Question: So, I have an thanks to this question: <URL>
And, now I have it , thanks to this question: <URL>
I need my ArrayList to have a "" (bws), that is, when the size of the ArrayList reaches that number (bws), it "breaks" the ArrayList line:

However, I have no ideia how to do it :(.
EDIT:
So, what should I do?
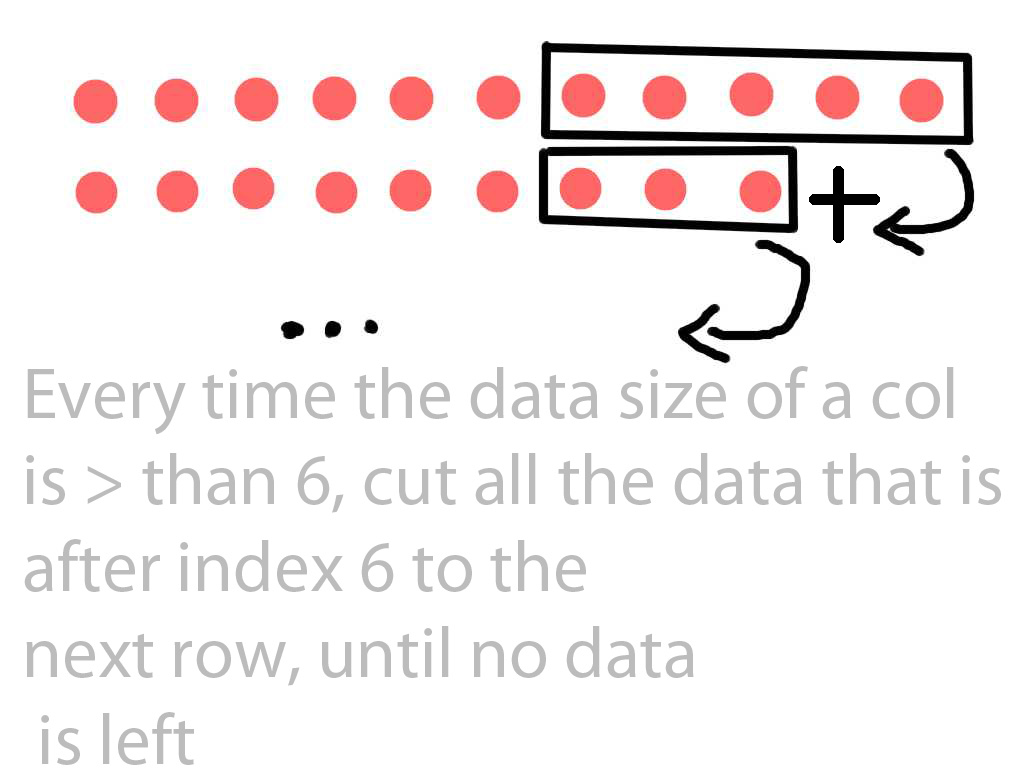
Answer: You did not specify much about the interface, so I'll just define some basics from which you could go on and develop more:
- The list with blocked width should be able to elements- One should be able to an arbitrary row in the list
You could go on and define an , implement various and whatever you want.
Note that any client code should not be concerned about . Carefully think about the interface of your list with blocked width. The interface tells the client everything it needs to now. How the interface is implemented is solely the concern of the implementing class. That said, you can easily store your two-dimensional list with blocked-width as a single, plain 'java.util.List'. But hide that list from your clients.
Here's the code I propose:
'''
public class BlockedWidthList<T> {
public static void main(String[] args) {
BlockedWidthList<Integer> myList = new BlockedWidthList<Integer>(6);
for(int i = 0; i < 20; i++)
myList.add(i);
for(Integer entry : myList.getRow(2))
System.out.println(entry);
}
/** @throws java.lang.IllegalArgumentException if 'blockedWidthSize' is less than or equal to zero */
public BlockedWidthList(int blockedWidthSize){
if(blockedWidthSize<1)
throw new IllegalArgumentException("Width must be a positive number");
this.blockedWidthSize = blockedWidthSize;
}
public final int blockedWidthSize;
private List<T> internal = new ArrayList<T>();
public void add(T elem){
internal.add(elem);
}
/** Access a row in the blocked width list by a row index. Indexing starts at 0
*
* @return A list containing up to 'blockedWidthSize' elements
* @throws java.lang.IndexOutOfBoundsException if the row does not exist
*/
public List<T> getRow(int rowIndex){
if (rowIndex < 0) throw new IndexOutOfBoundsException("Negative row");
int startIdx = rowIndex * blockedWidthSize;
return internal.subList(startIdx, startIdx + blockedWidthSize);
}
}
'''
You can see that, under the hood, this class only uses a list and an integer. 'Add' simply forwards the call to the underlying list.
The method you are probably interested in is 'getRow'. Let's think about where the 'i'th row can be found in the list.
- The first row is always at index 0, since we are appending elements at the end. - The second row starts after removing 'blockWidthSize' number of elements. Since we are 0 indexed, the second row starts at index 'blockWidthSize'- If you think about it, the first element of the 'i'th row is at index 'i * blockWidthSize'.
We then simply return the 'subList' starting at the computed index and ending 'blockedWidthSize' elements later.
: Obviously, this interface is fairly useless: A client can not know whether he can access a certain row unless he either knows all elements that were put into the list, or if he catches the exception thrown when accessing an invalid row. This means, in the minimum you should add a method to the interface that exposes information about the of the list. This could simply be the number of elements (i.e., forwarding a call to 'internal.size()', or the number of rows (which requirs some computations, but is not too hard to do)